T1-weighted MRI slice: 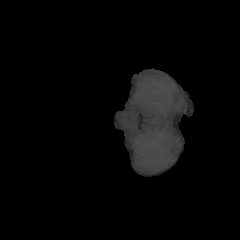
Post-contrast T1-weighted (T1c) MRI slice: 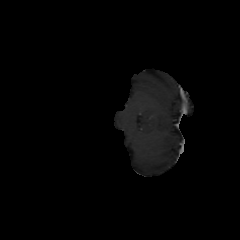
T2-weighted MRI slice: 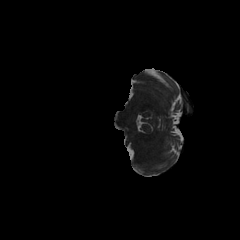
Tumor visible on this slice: no